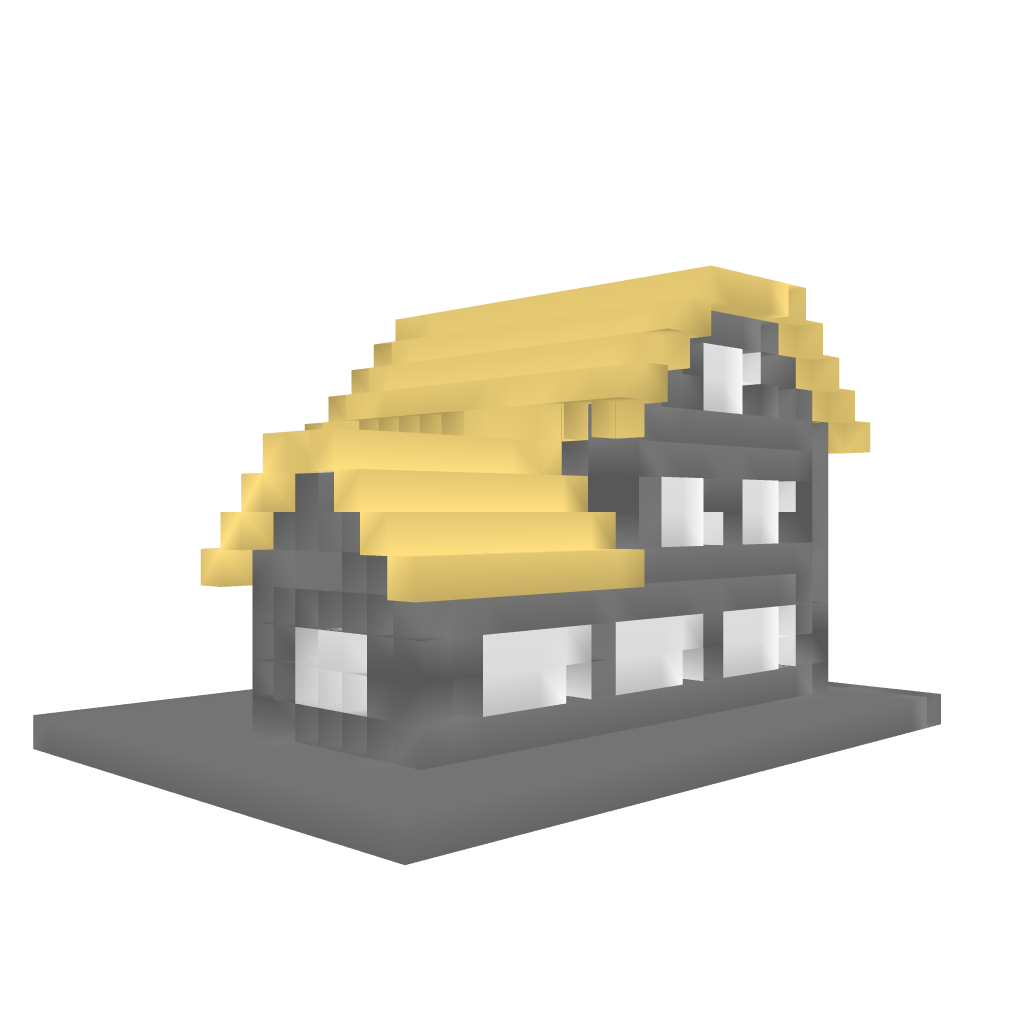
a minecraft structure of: mansion 2 high quality